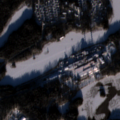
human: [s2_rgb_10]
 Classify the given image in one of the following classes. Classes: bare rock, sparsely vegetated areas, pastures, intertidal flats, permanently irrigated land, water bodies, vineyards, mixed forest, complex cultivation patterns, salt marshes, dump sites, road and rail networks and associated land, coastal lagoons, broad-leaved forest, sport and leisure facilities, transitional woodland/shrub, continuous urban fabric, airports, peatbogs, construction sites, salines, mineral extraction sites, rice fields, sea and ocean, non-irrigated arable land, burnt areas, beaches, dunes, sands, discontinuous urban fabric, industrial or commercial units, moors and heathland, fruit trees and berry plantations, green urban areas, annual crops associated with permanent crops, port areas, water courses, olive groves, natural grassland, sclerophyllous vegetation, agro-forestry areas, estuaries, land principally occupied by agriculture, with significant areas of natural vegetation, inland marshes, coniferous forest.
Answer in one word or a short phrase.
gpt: discontinuous urban fabric, industrial or commercial units, mixed forest, water bodies